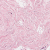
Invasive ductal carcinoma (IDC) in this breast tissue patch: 0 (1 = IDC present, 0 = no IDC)